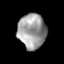
Tissue: prostate
Cell type: T cells
Senescence score: 0.3414
Nuclear area (px): 959
Mean DAPI intensity: 157.17